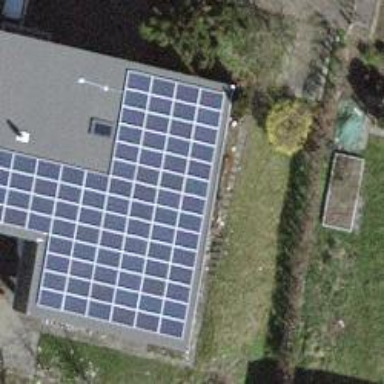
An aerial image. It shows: Solar power generator using photovoltaic method with solar photovoltaic panel types.